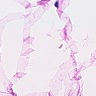
Metastatic tissue present: no